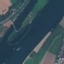
Label: River